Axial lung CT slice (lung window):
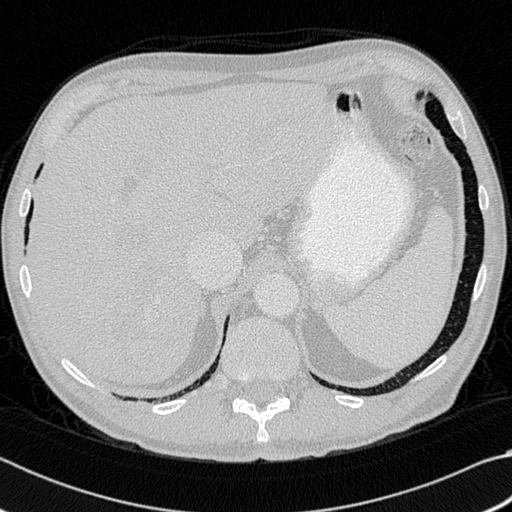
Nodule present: no